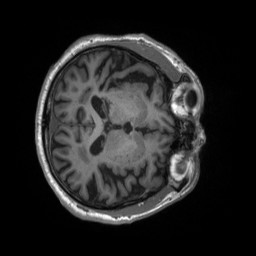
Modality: T1w
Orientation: axial
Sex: male
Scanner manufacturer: siemens
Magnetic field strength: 3 T
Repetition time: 2.3 s
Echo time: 0.00226 s